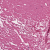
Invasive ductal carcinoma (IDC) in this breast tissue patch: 0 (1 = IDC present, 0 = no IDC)